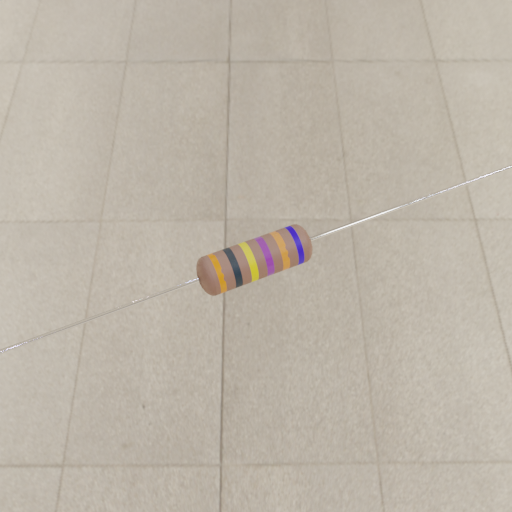
Resistor colour bands (in order): orange, black, yellow, violet, orange, blue